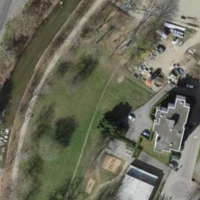
EUNIS habitat code: 53
Species observed at this site:
Scolia hirta
Hedera helix
Corylus avellana
Betula pendula